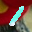
Label: 1